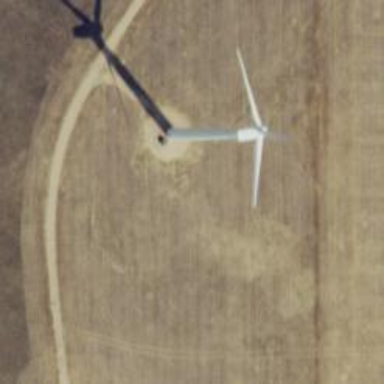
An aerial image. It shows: Wind power generator employing wind turbines.